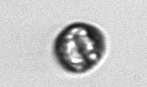
Label: Dinophyceae